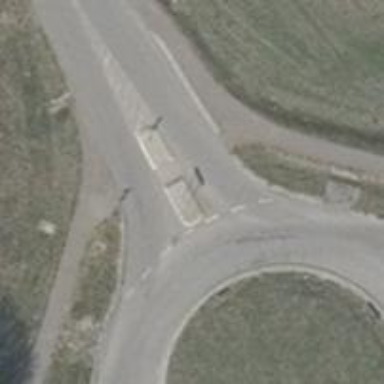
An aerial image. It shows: Secondary road with separate asphalt cycleway and sidewalk.